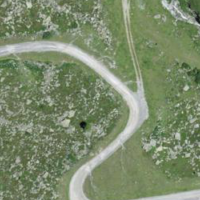
EUNIS habitat code: 26
Species observed at this site:
Vaccinium vitis-idaea